Field crop: maize
Growth stage: 2
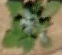
Species: chenopodium